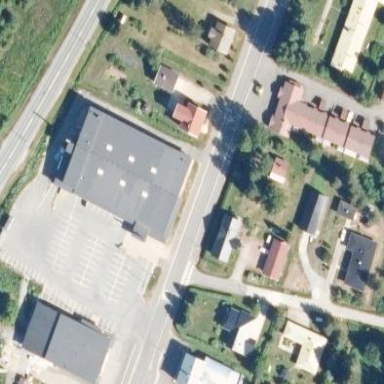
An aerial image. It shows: Supermarket building.